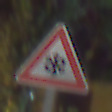
Verkehrszeichen: SchneeOderEisglaette
Umgebung: Outdoor, Suburban
Tageszeit: Night
Wetter: PartlyCloudy
Licht: Artificial
Jahreszeit: NotSpecified
Kontrast: HighContrast